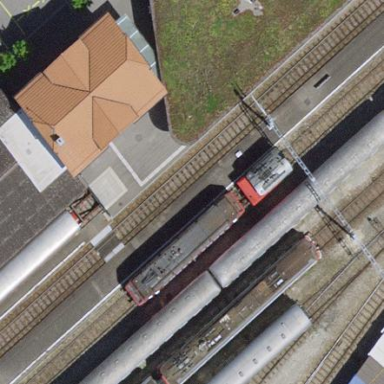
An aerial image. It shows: Train station building with half-hipped roof made of roof tiles.